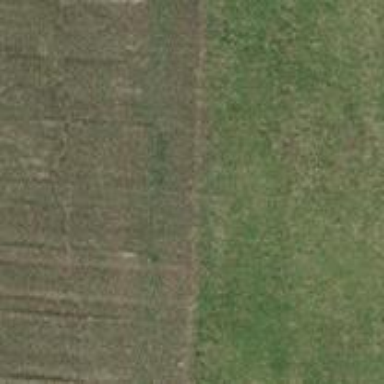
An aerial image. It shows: Grass track with grade 5 tracktype.